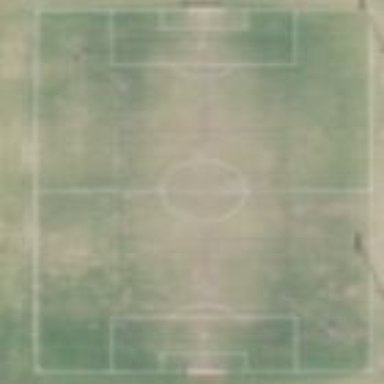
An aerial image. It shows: Soccer pitch designated for leisure and sports activities.